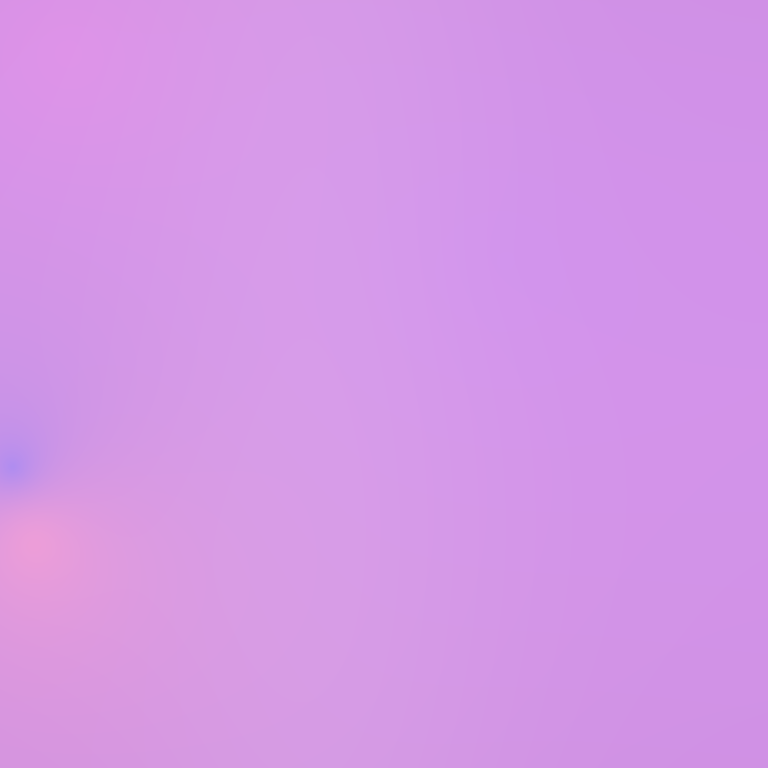
Abstract light effect, smooth gradient from soft lavender to gentle pink, serene atmosphere, diffuse glow, no room, no furniture, no objects.